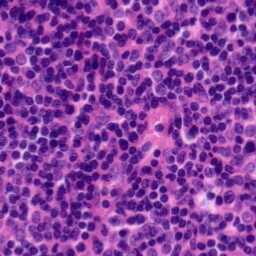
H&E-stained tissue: Tonsil